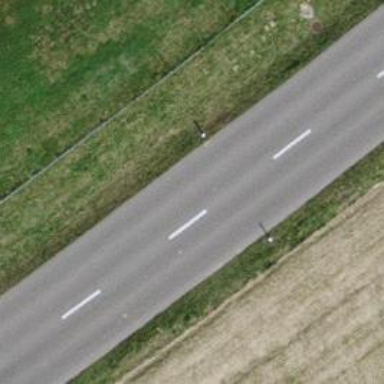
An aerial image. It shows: Secondary road.